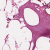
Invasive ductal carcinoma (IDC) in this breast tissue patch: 0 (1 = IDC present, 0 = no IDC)